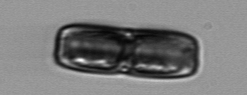
Label: Ephemera